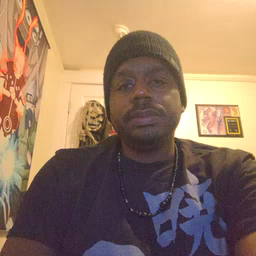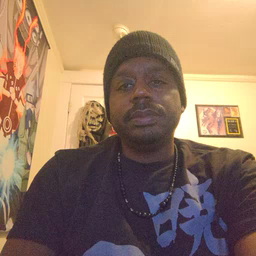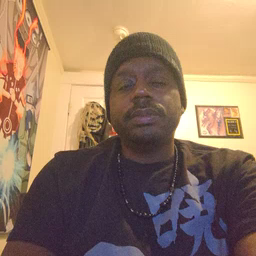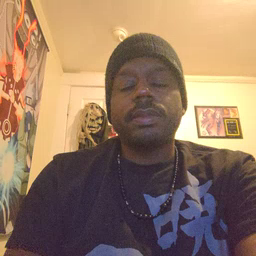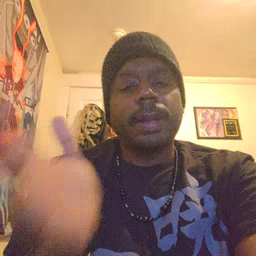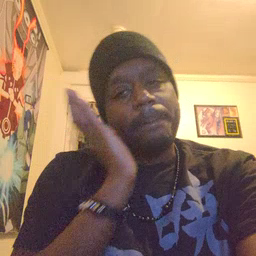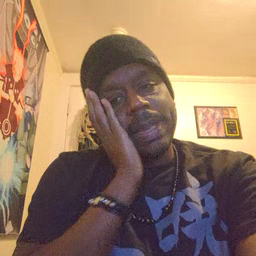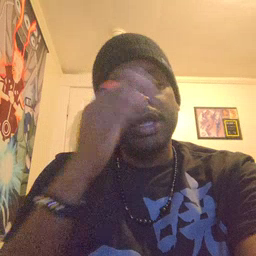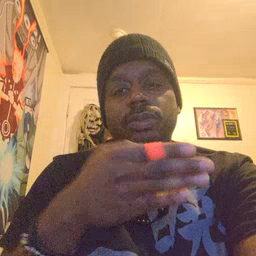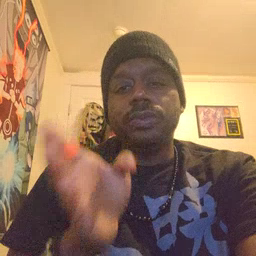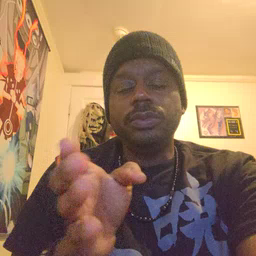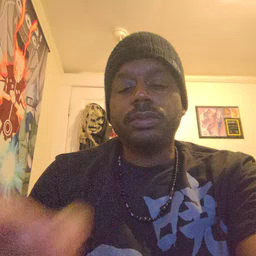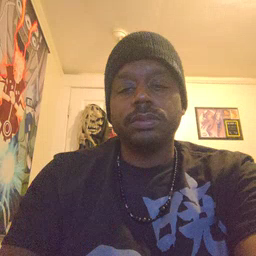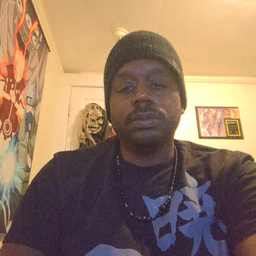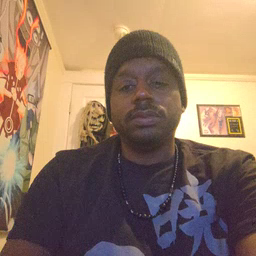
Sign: bedroom